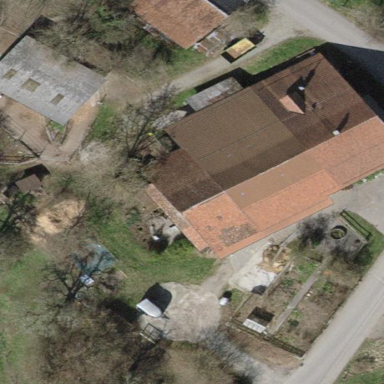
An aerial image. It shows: Farmyard in rural farm setting.